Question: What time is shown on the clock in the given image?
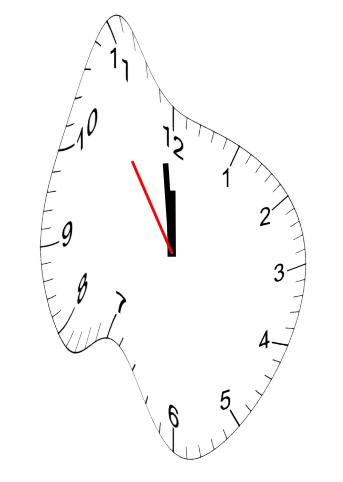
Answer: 11:58:54